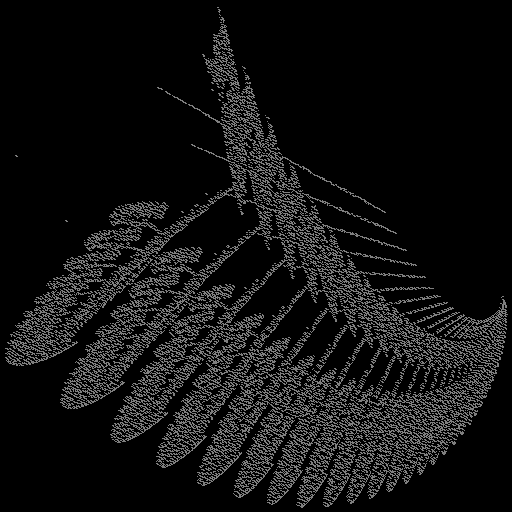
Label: newyorkfern